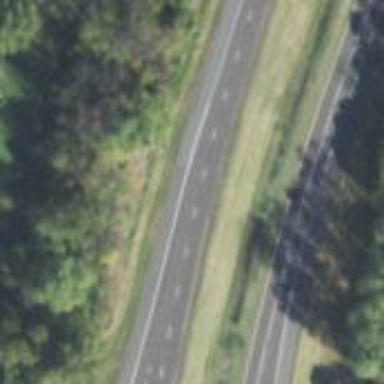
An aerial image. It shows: Motorway junction.